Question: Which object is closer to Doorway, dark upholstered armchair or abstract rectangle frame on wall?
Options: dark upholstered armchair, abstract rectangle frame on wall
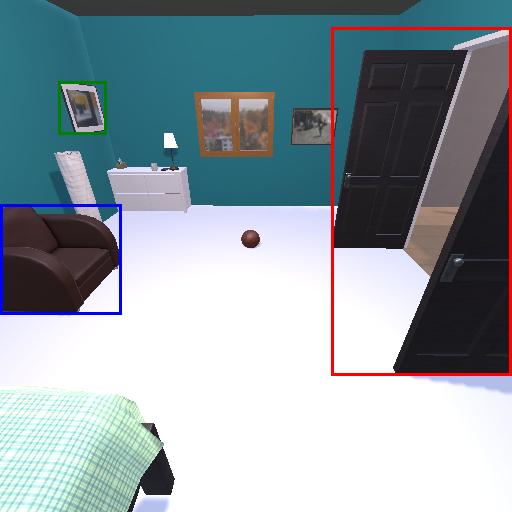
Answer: dark upholstered armchair